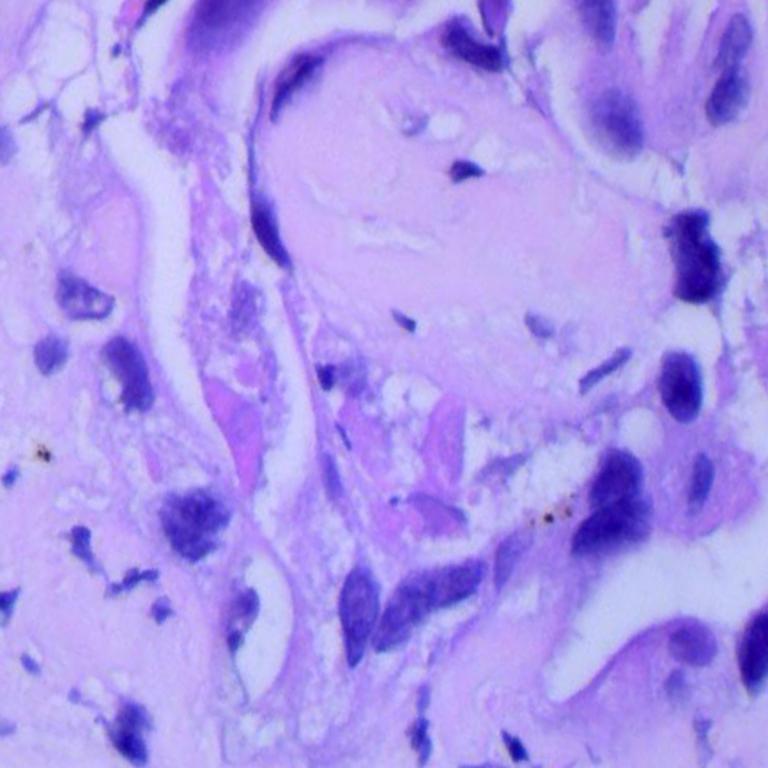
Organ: lung
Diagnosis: adenocarcinomas